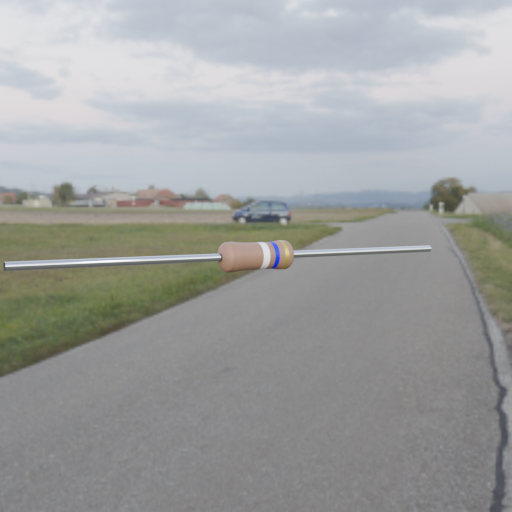
Resistor colour bands (in order): white, blue, gold